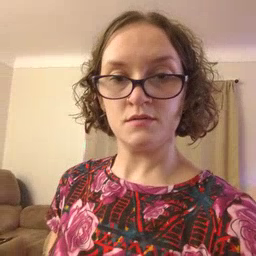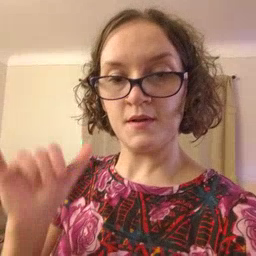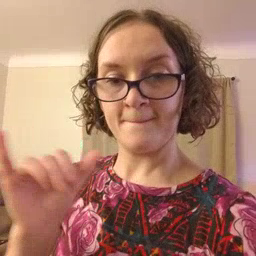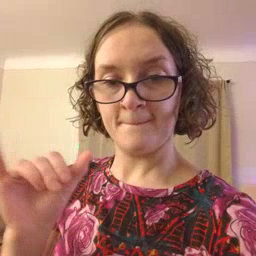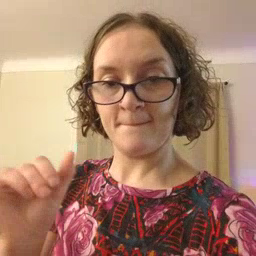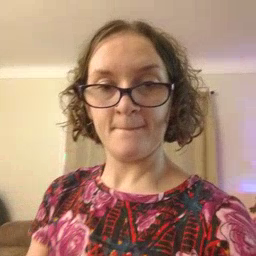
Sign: same